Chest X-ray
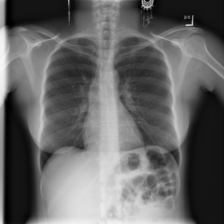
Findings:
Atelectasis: negative
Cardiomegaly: negative
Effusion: negative
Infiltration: negative
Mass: negative
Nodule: negative
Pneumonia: negative
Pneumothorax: negative
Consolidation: negative
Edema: negative
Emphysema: negative
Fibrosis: negative
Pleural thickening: negative
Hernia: negative